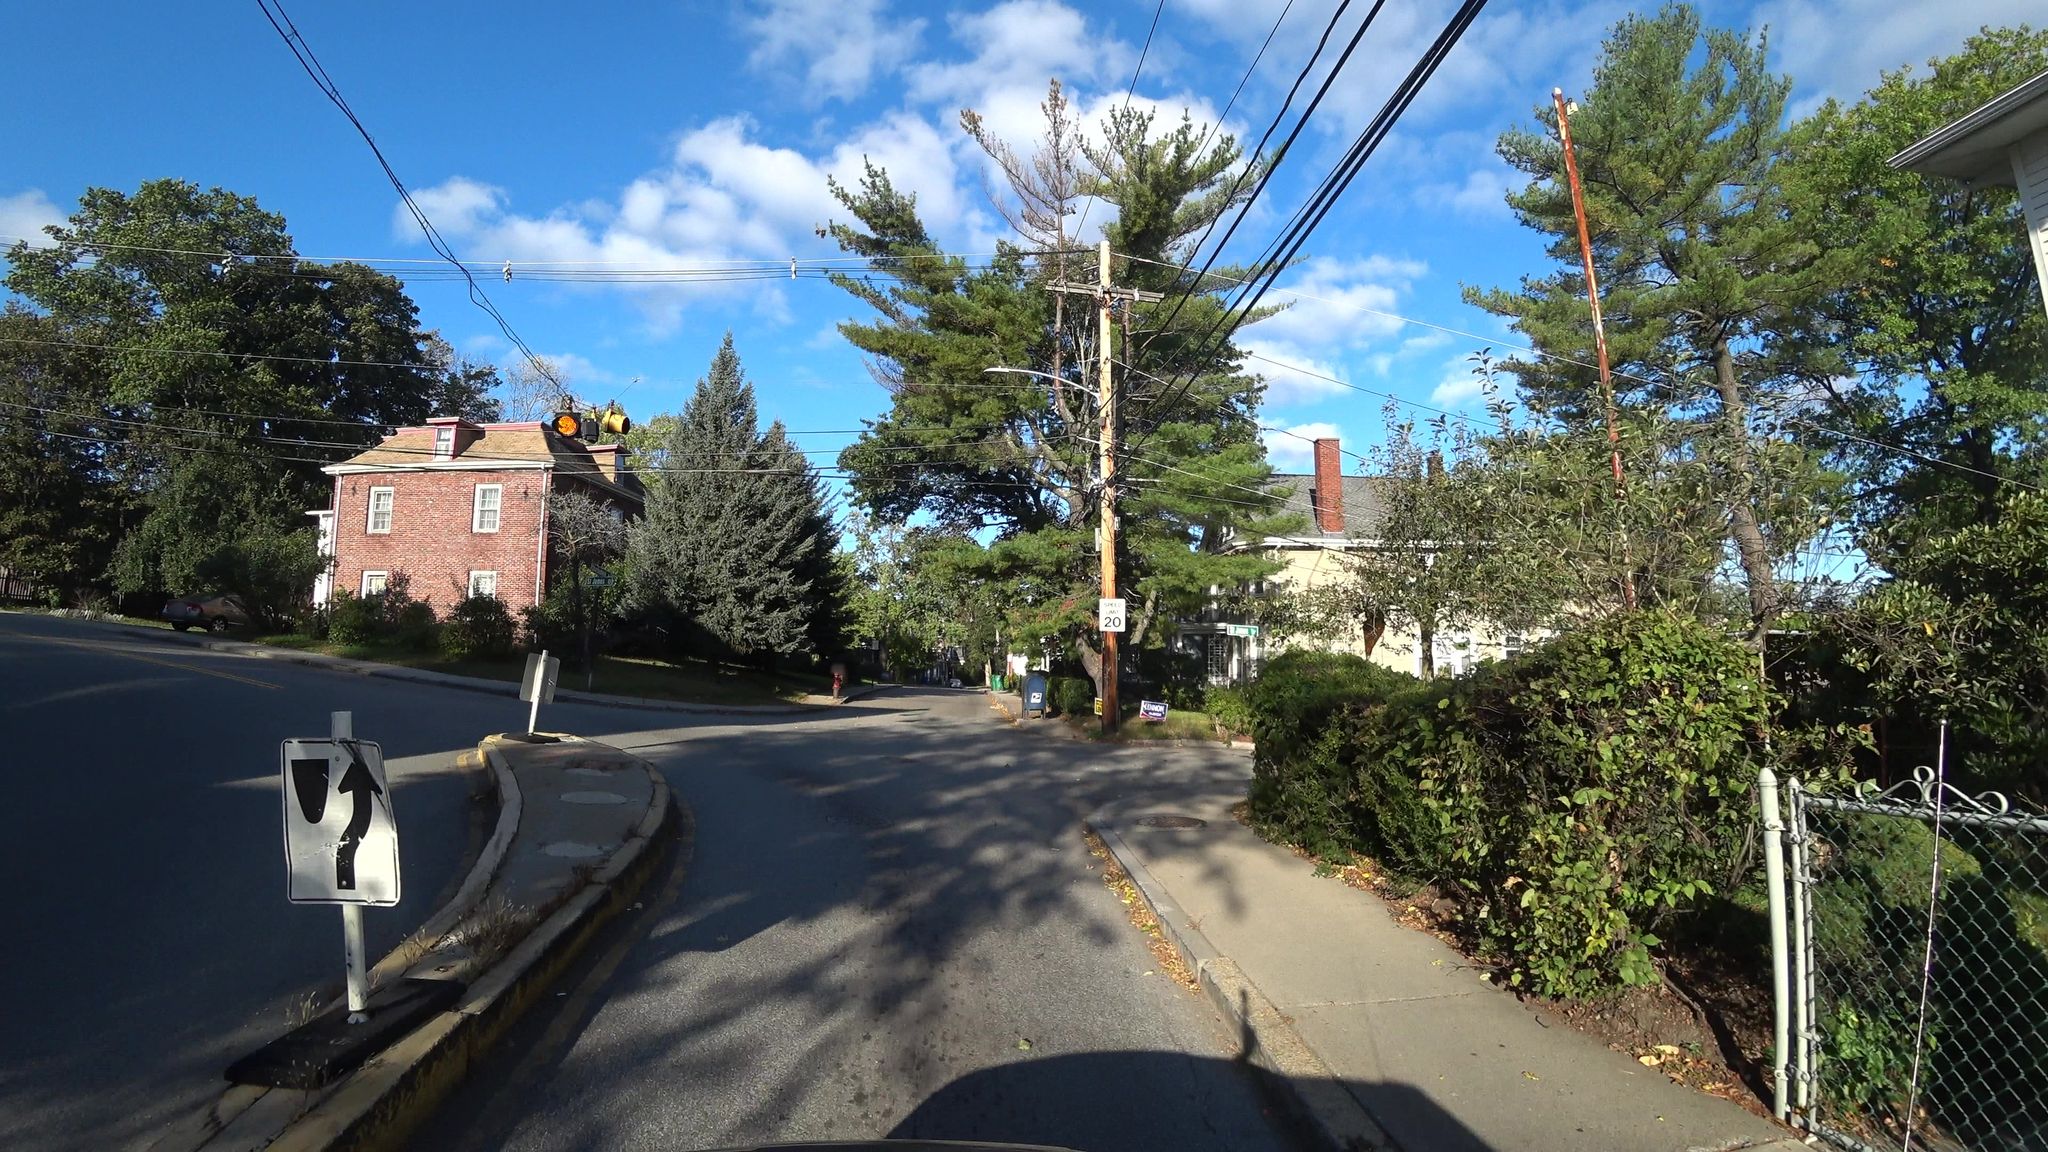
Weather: clear
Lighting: day
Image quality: good
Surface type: cycling surface
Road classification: tertiary
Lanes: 1
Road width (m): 9.1
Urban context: urban centre
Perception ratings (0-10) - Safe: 4.82, Lively: 6.16, Beautiful: 9.16, Boring: 2.94, Depressing: 1.96, Wealthy: 6.77